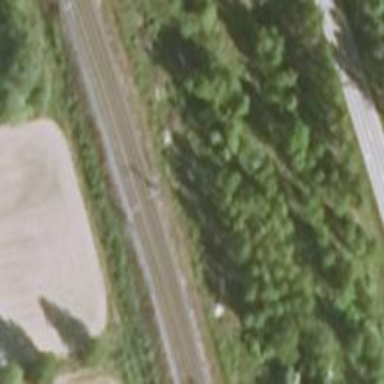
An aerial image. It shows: Continuous rail railway with electrified contact line.